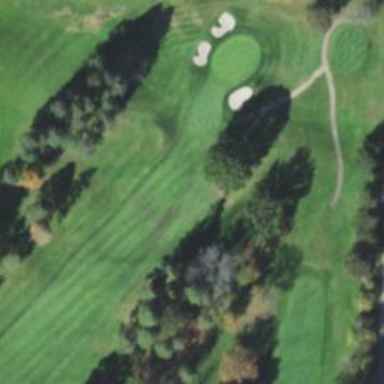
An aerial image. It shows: View of golf hole.